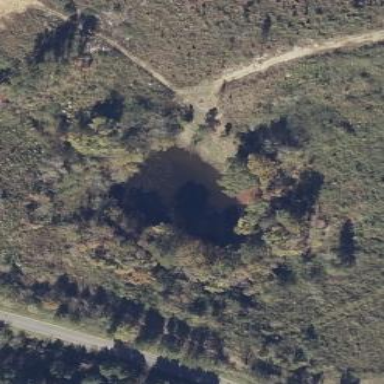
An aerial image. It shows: Pond with natural water.